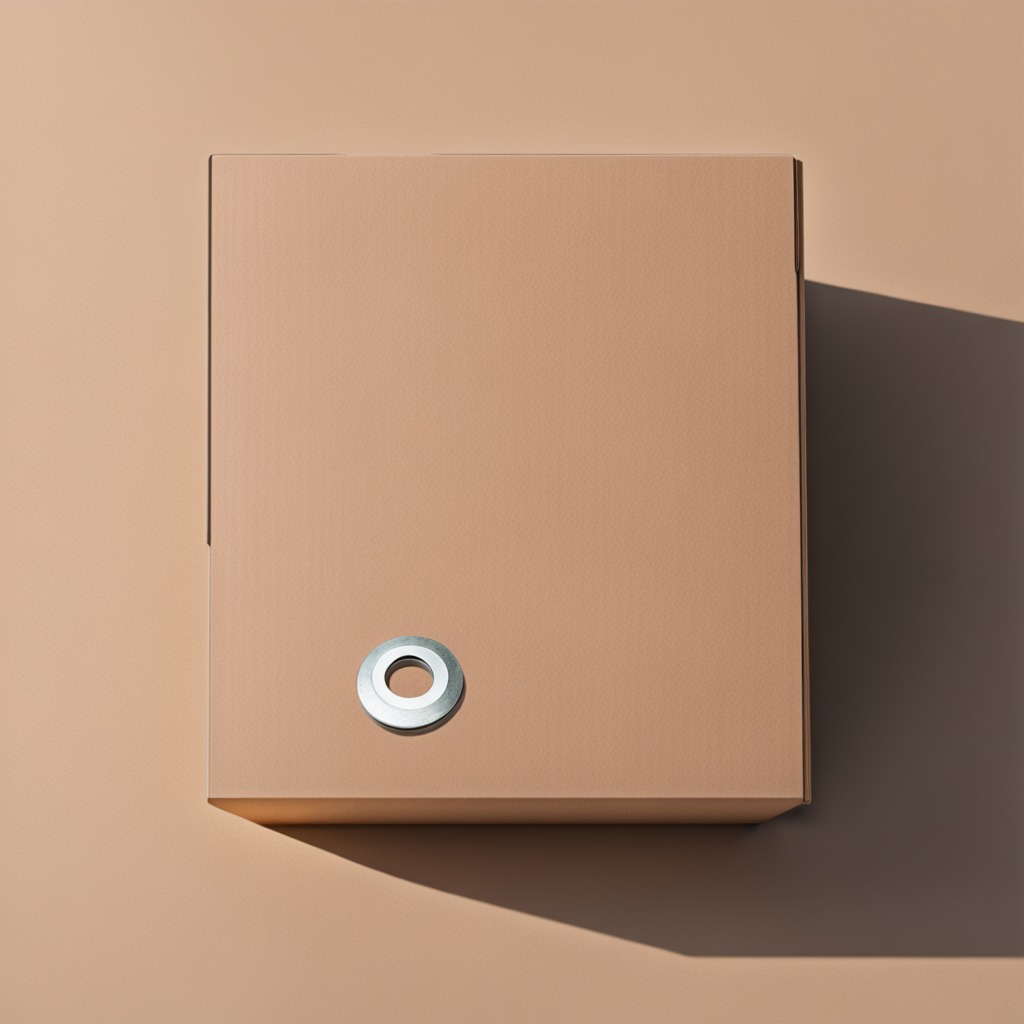
A flat metal washer lying on a clean dry cardboard box surface in an outdoor workshop during daytime bright natural light soft shadows slightly creased but